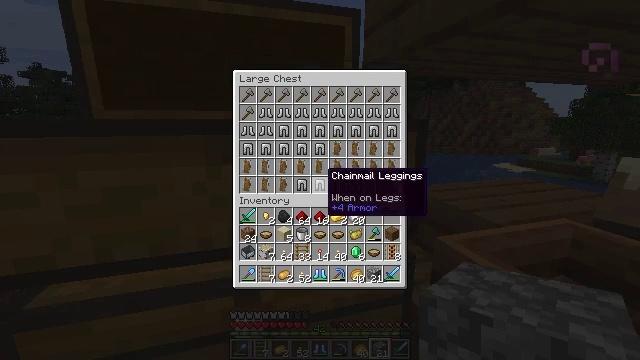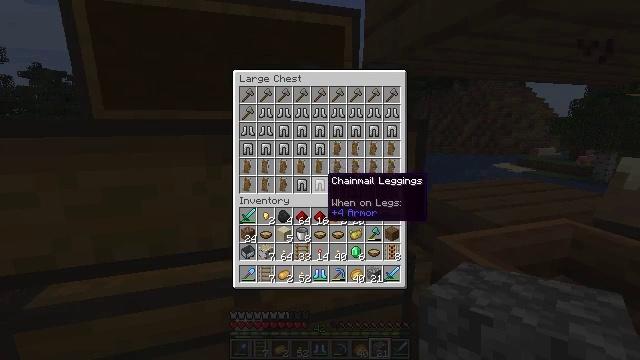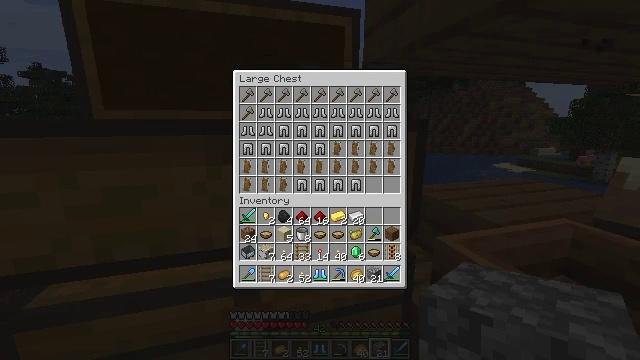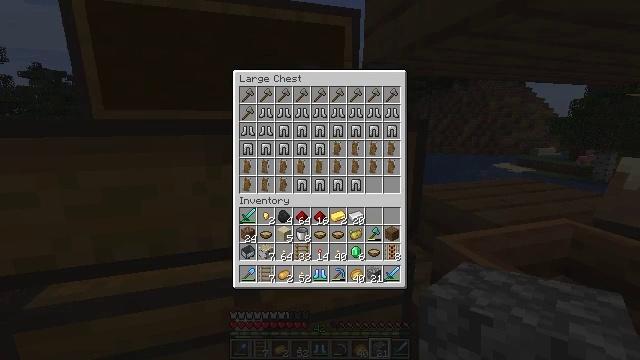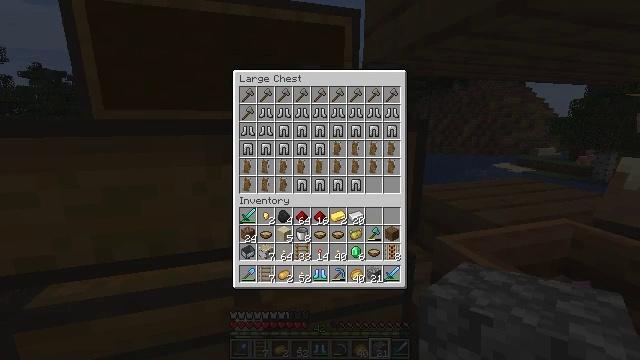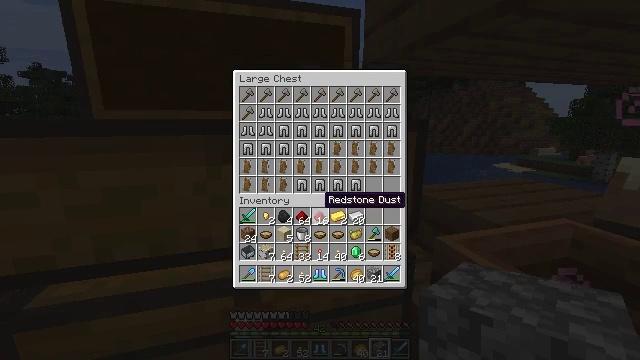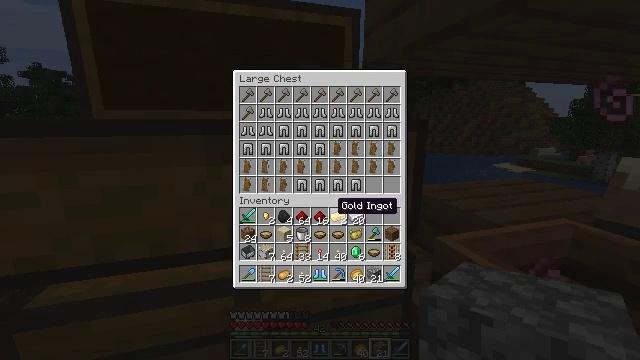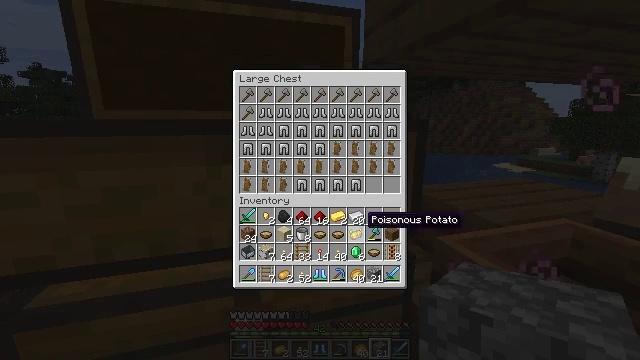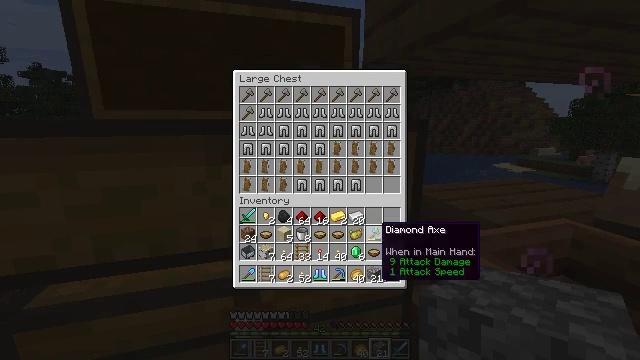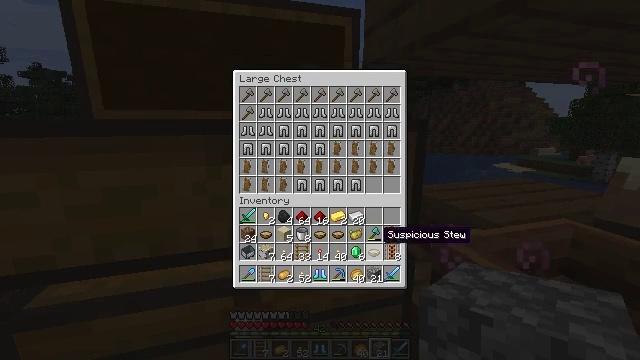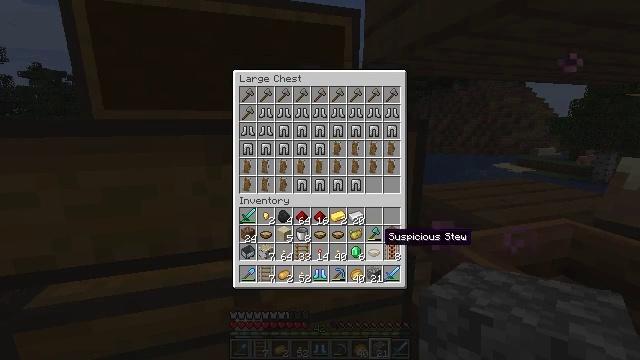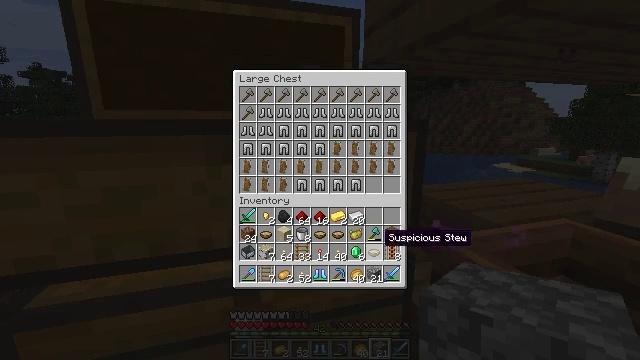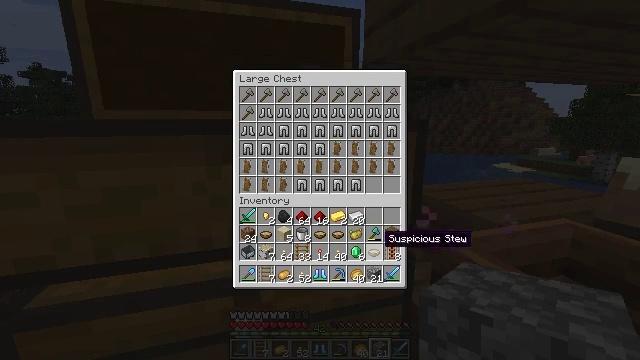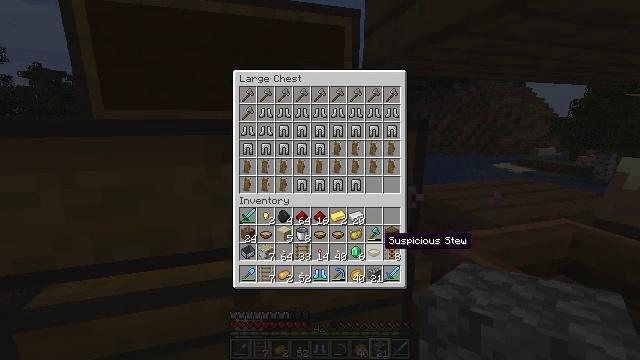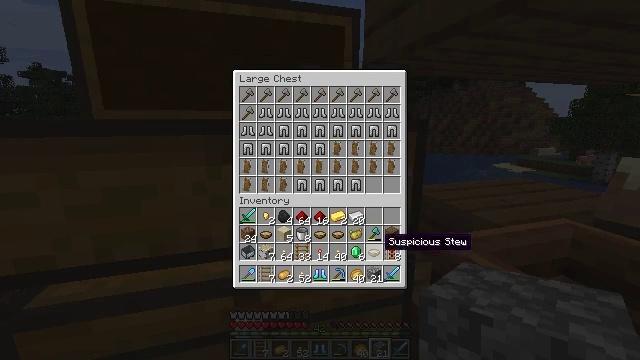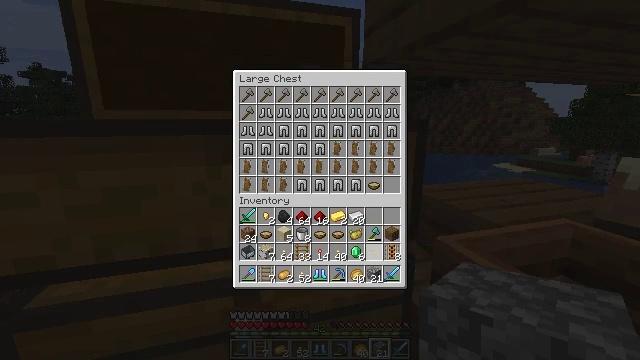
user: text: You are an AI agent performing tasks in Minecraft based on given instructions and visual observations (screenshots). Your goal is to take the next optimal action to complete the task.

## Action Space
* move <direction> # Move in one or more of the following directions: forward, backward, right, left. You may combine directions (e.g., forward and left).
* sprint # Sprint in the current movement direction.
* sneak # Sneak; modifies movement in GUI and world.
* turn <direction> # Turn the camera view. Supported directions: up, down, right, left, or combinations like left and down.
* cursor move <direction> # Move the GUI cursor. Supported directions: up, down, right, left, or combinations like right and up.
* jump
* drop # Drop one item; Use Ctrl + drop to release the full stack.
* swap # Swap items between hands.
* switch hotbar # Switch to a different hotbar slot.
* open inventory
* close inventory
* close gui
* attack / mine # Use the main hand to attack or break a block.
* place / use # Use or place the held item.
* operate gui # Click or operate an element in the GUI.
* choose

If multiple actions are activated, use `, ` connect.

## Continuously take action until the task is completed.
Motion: motion action
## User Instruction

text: Prepare a golden carrot by crafting it.
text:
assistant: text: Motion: sneak
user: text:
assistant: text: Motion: sneak
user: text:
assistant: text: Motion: sneak
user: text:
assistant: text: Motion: sneak
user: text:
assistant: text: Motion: sneak
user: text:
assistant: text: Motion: sneak, cursor move right
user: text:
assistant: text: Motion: sneak, cursor move right and down
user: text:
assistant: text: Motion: sneak, cursor move right and down
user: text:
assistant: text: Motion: sneak
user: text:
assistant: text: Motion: sneak
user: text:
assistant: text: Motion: sneak
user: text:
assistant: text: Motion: sneak
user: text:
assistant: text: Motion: sneak
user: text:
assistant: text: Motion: sneak
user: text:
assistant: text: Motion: sneak, operate gui
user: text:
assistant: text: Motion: sneak, operate gui
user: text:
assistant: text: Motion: sneak, operate gui
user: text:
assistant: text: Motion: sneak, cursor move left and up
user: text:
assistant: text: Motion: sneak
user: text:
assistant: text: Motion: sneak
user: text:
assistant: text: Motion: sneak
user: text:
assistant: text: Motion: sneak
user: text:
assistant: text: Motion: sneak
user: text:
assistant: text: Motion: sneak, cursor move left
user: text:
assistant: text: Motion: sneak
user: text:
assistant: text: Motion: sneak
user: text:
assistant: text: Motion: sneak, operate gui
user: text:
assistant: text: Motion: sneak, operate gui
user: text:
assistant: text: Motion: sneak
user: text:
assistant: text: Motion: sneak